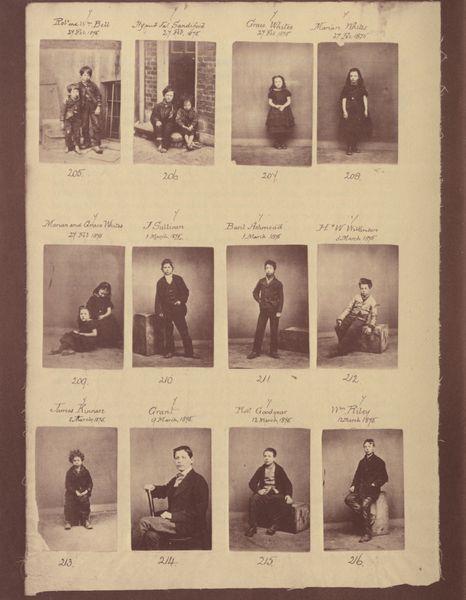
Titel: Kinder der Schule
Künstler: Thomas John Barnardo
Schlagwörter: mann, weiß, frauen, menschen, mädchen, sitzen, braun, fenster, grau, kleid, kleider, männer, schwarz, stuhl, tür, zeichnung, beige, alt, anzug, jung, kleidung, stehen, portrait, porträt, pose, stehend, eltern, familie, kind, mutter, vater, kinder, schrift, bilder, fotos, papier, modell, kisten, zwei, jungen, knaben, klein, sepia, arbeiter, karten, inschrift, zahlen, junge, geschwister, foto, fotografie, name, posen, truhe, knabe, buch, porträts, schwarz weiß, seite, text, beschriftung, überschrift, reihe, posieren, modelle, namen, photo, serie, zahl, zwei mädchen, nummeriert, nummern, fotographie, nummer, koffer, katalog, nazis, famile, knd, fotografien, photos, dress, postkarten, models, boltanski, album, sander, einwanderer, fotoalbum, fotoreihe, fotobuch, immigranten, nummereirung, studioaufnahmen, 19. jahrhundert, numeriert, fotografie#, numrn